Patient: sex F, age 40
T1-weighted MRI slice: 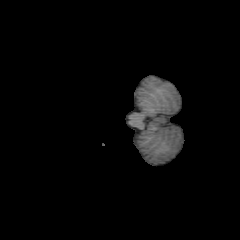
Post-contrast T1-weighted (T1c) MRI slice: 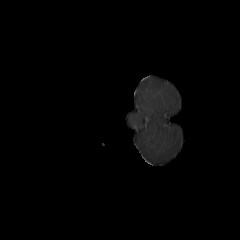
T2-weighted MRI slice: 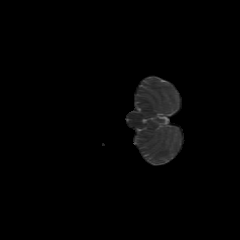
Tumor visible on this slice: no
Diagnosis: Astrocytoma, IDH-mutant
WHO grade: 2